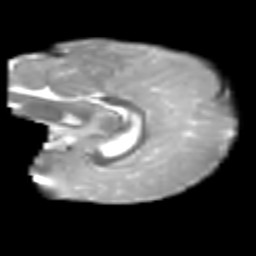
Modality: T2w
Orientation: sagittal
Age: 7
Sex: male
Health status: healthy